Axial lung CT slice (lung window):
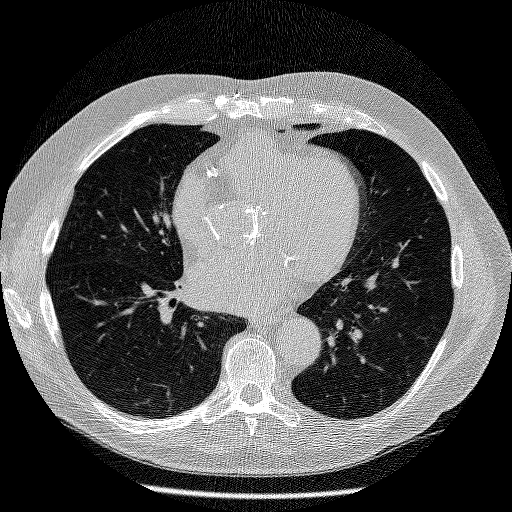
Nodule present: no